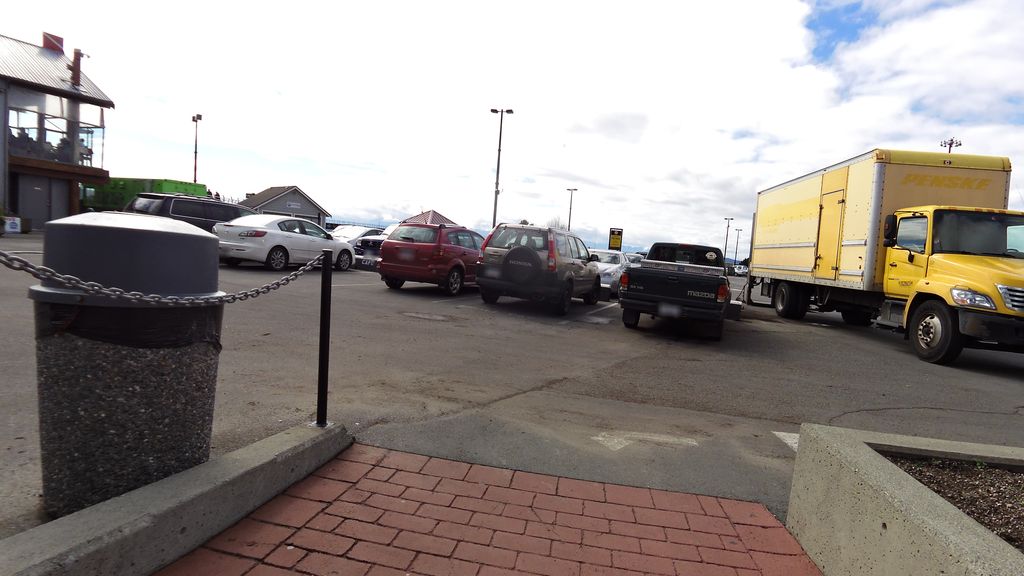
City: victoria